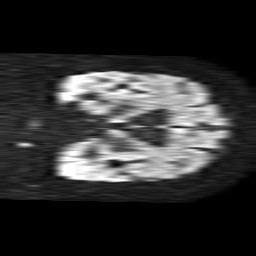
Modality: TRACE
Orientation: coronal
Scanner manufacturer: philips
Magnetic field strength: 1.5 T
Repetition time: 4.6 s
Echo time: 0.09059 s